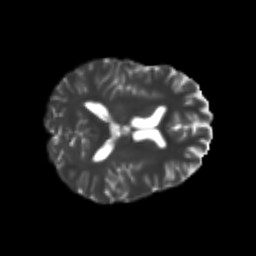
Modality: T2w
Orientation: axial
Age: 20
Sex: female
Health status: healthy
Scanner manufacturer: philips
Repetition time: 7.389 s
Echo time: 0.08599 s